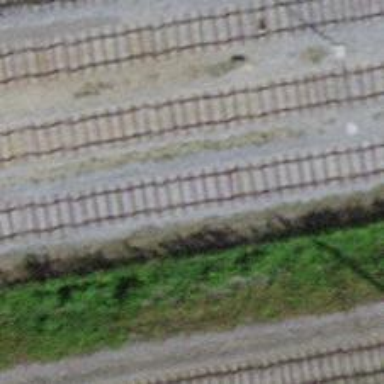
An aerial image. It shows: Single track railway in yard.